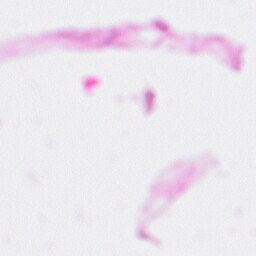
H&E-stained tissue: Pancreatic